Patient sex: M
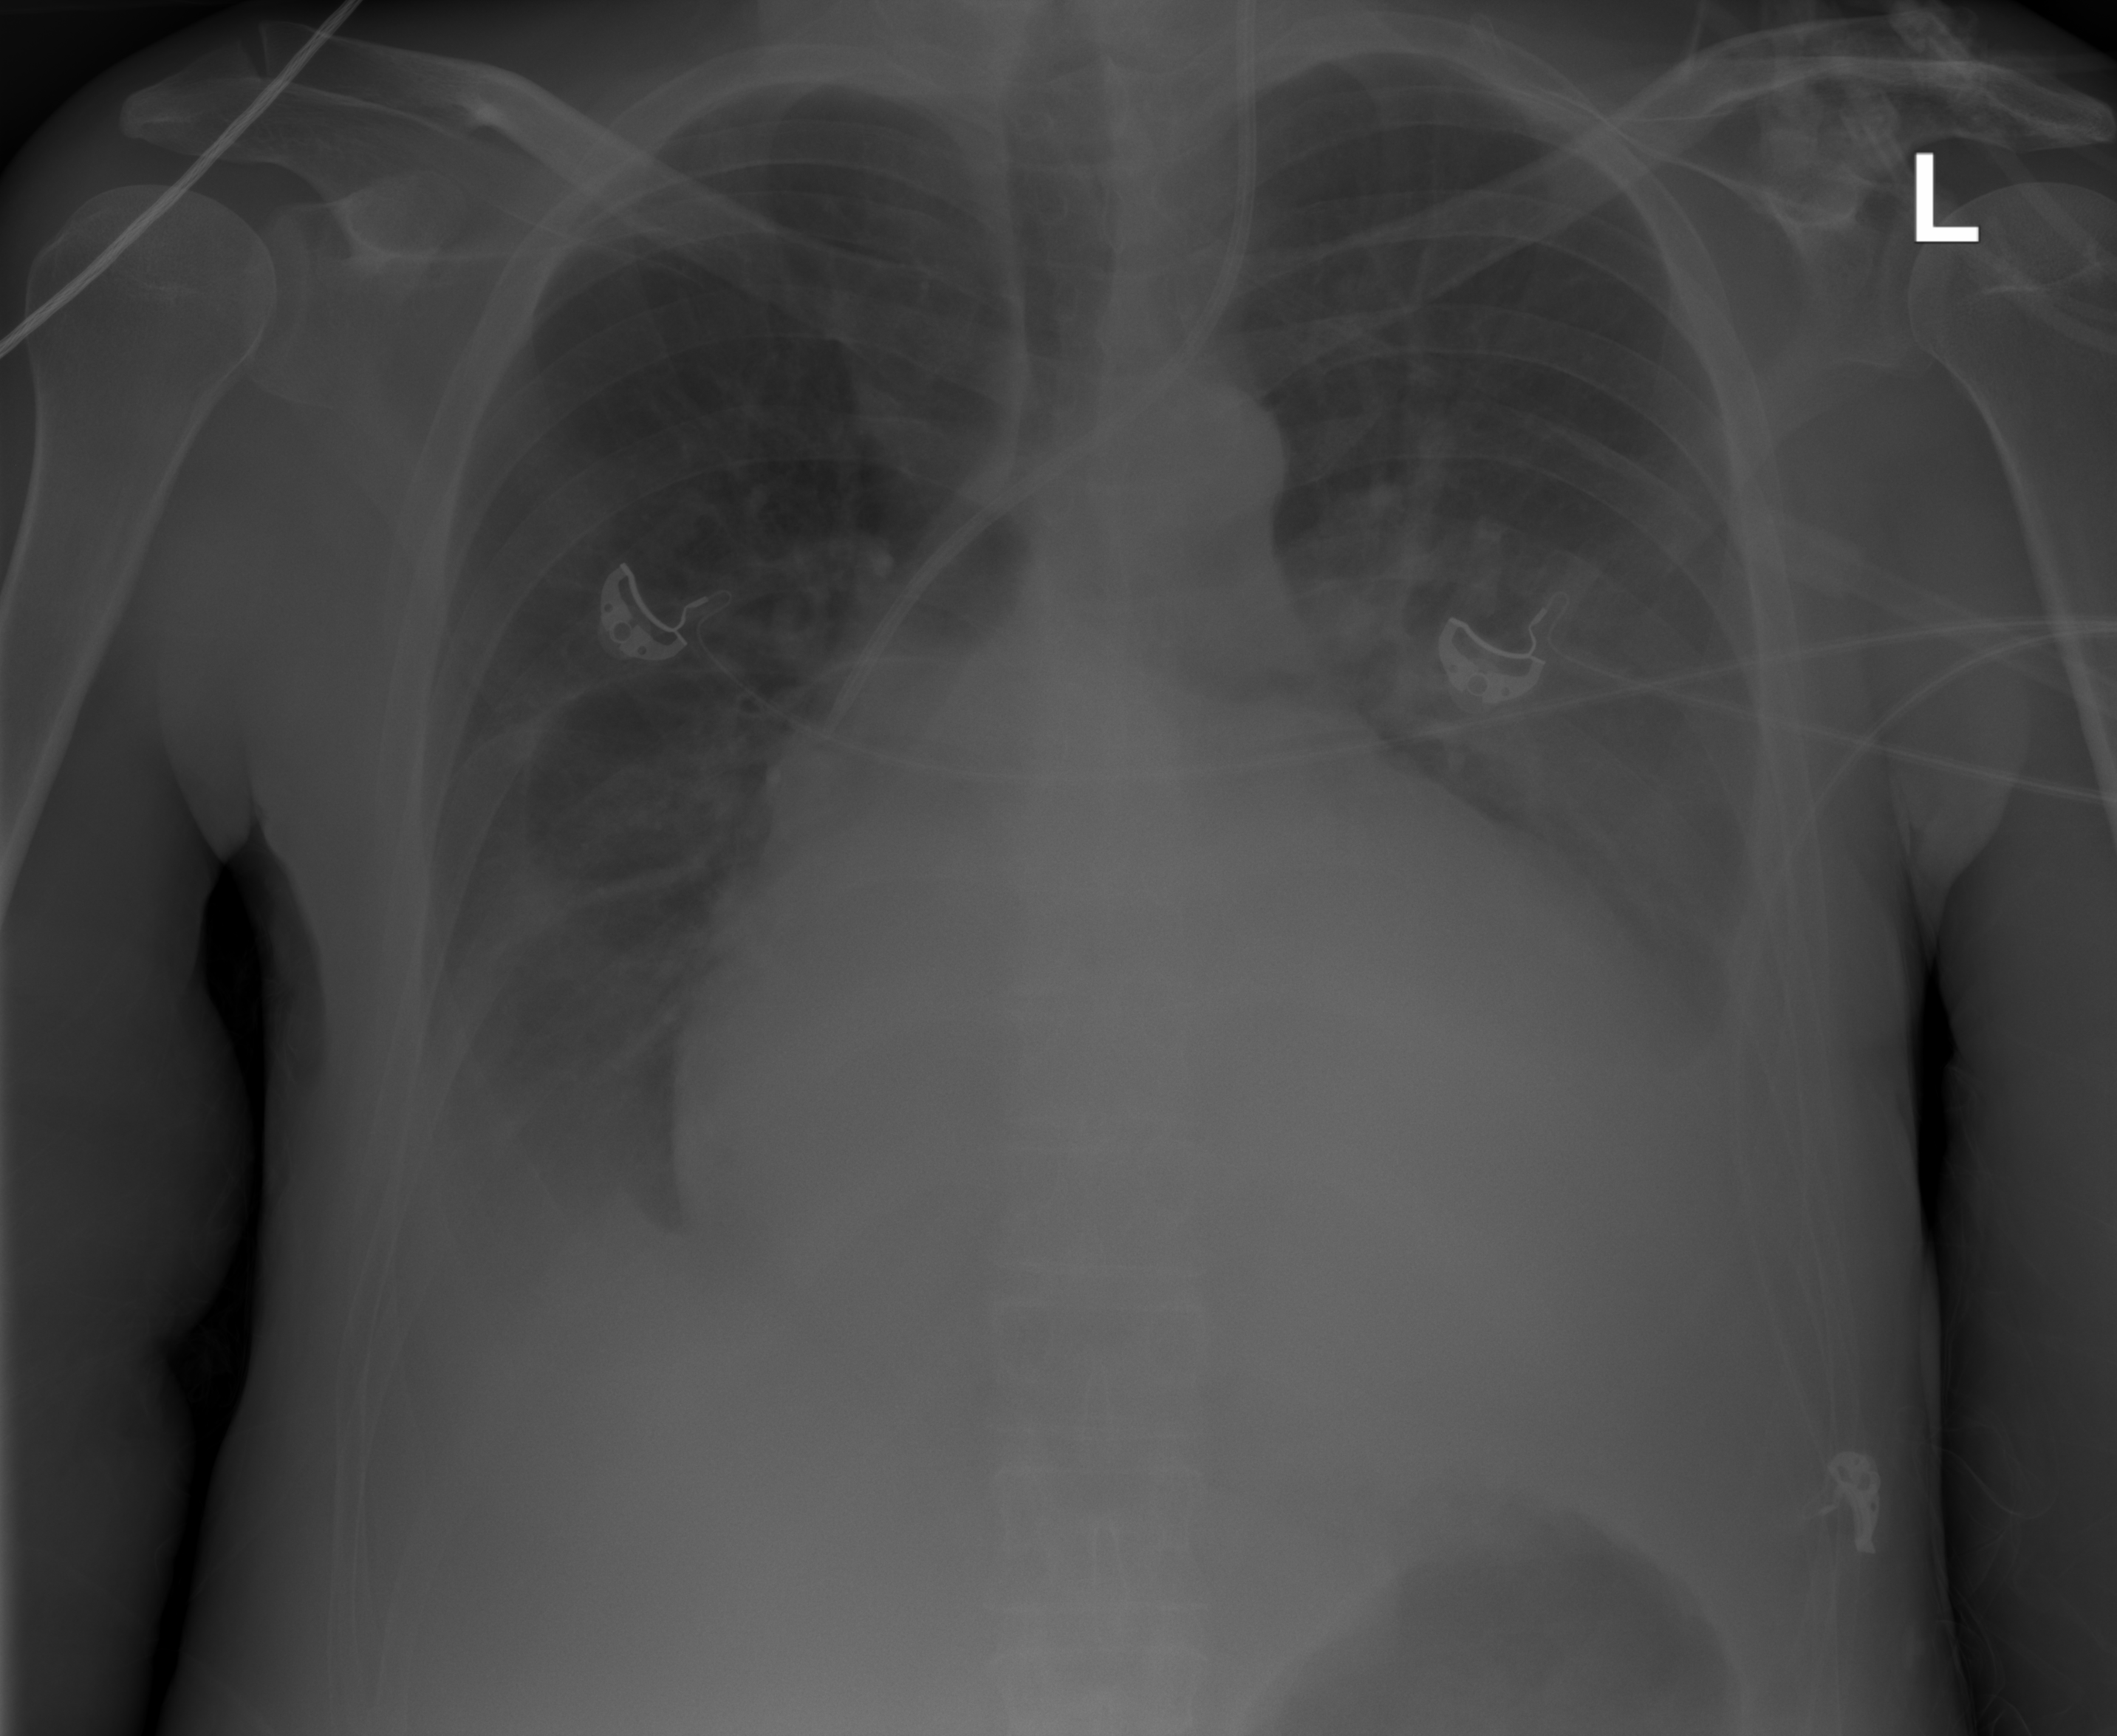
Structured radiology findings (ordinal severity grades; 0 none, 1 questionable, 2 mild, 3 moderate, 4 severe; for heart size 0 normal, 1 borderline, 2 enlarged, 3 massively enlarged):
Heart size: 3
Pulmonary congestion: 2
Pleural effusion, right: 3
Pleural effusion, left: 3
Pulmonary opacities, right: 0
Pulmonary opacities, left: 0
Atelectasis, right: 3
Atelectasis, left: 3